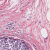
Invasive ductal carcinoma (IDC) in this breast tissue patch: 0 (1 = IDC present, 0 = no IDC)